Current action and preconditions to check: trajectory_clear

Your task: For each precondition in the list above, predict whether it will hold at this action.

Consider the current scene as observed from the mobile robot's camera, and analyze the predicted future states of all dynamic agents (e.g., people, animals, vehicles, or any moving entities) within the NEXT SECOND.

IMPORTANT: Only answer "very likely" if you are absolutely certain—based on strong, clear evidence—that a dynamic agent will violate the precondition in the predicted future state. Do NOT answer "very likely" for unlikely, ambiguous, or low-probability risks.

Ask yourself for each precondition: Is there a high probability, with clear and convincing evidence, that the predicted future states of any dynamic agent will interfere with the predicted future state of the currently executing action within the NEXT SECOND, causing that precondition to fail?

Assess the risk level based on these predictions. Use "likely" or "very likely" if motions create a clear risk of interference.

Use "neutral" or "improbable" if agents are nearby but their predicted paths are clearly diverging or non-conflicting.

Failure Risk Categories: "very improbable", "improbable", "neutral", "likely", "very likely"

Answer Format: Output ONLY the probability_of_failure value from these categories: "very improbable", "improbable", "neutral", "likely", "very likely"

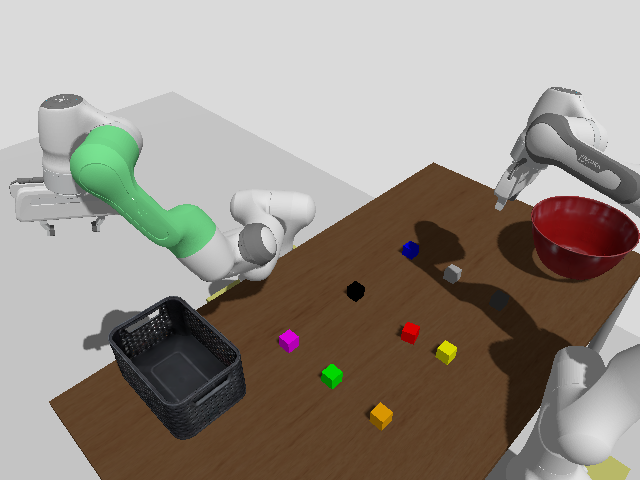

Answer: very improbable